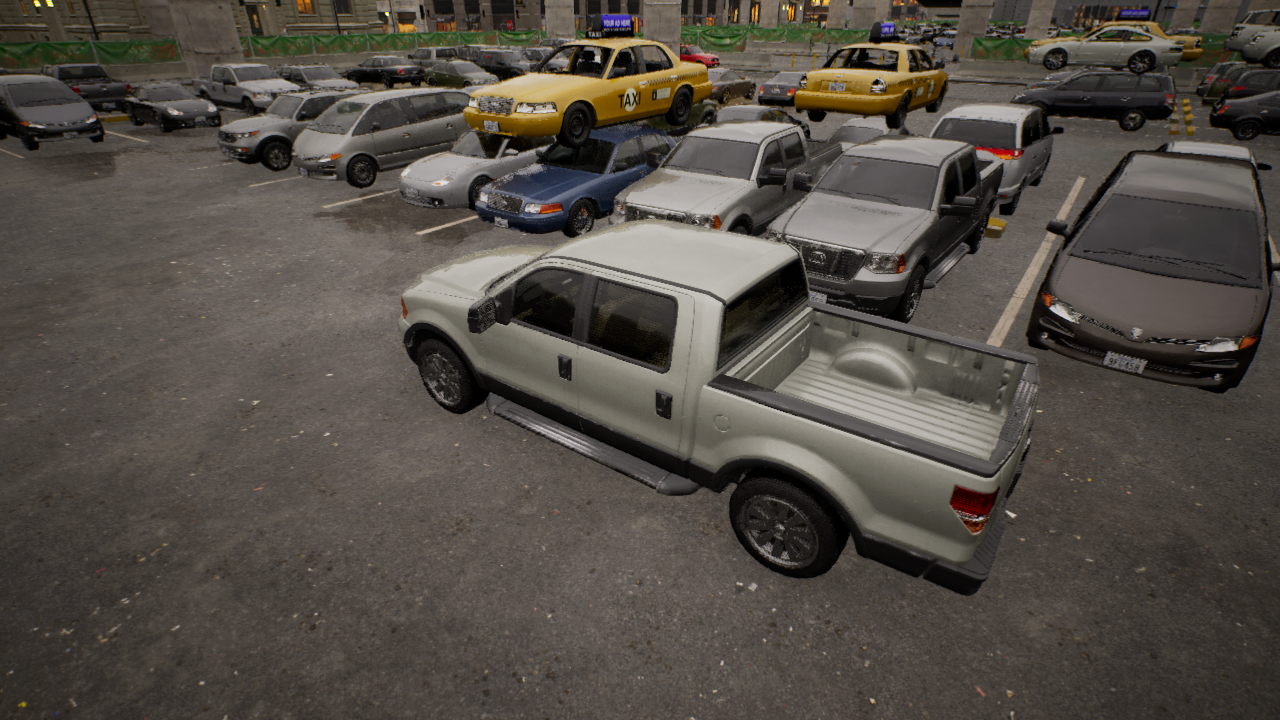
Venue: arterial
Lighting: golden hour
Vehicle rig: pickup